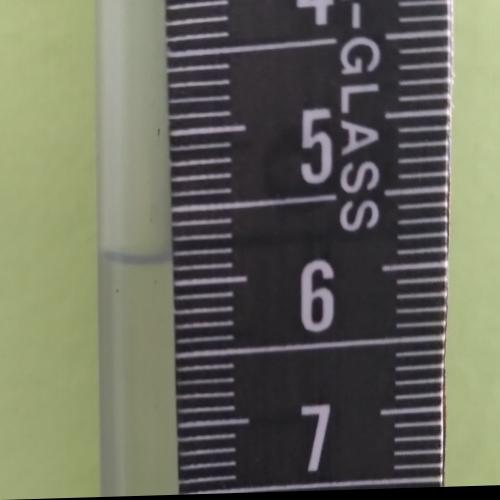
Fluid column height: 5.8 cm